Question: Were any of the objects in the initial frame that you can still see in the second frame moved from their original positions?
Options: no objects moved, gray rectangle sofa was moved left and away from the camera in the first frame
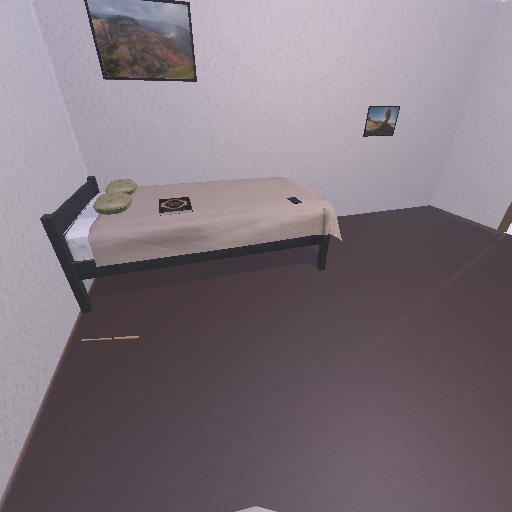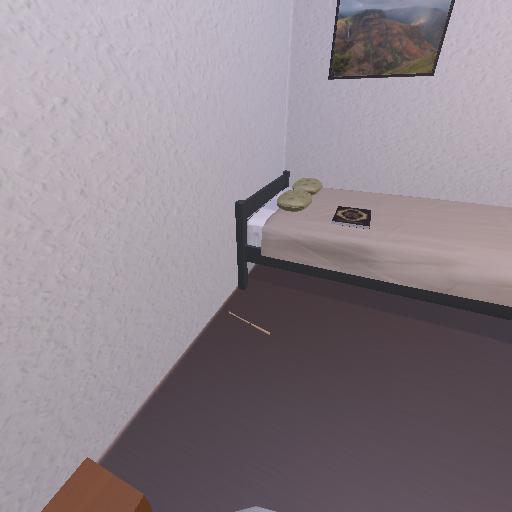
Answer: no objects moved